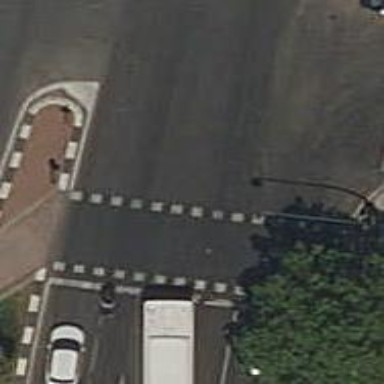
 there are traffic signals and zebra crossing."